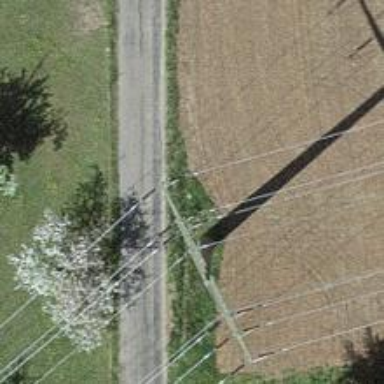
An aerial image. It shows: Power line is depicted.